Interaction volume radius: 5 \u00c5
Interaction volume height: 35 \u00c5
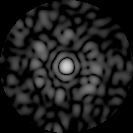
Disorder parameter: 0.8015